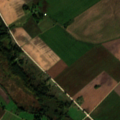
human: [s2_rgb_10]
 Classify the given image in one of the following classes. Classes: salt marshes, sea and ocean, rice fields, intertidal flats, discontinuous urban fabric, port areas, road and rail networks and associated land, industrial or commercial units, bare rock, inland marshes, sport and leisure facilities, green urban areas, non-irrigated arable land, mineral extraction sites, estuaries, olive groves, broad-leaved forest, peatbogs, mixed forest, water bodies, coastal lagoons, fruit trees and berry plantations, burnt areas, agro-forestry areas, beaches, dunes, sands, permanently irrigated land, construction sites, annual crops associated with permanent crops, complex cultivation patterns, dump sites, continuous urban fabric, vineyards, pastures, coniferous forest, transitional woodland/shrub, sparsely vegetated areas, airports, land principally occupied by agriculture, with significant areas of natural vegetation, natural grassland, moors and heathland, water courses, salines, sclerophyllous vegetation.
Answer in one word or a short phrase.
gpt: non-irrigated arable land, transitional woodland/shrub, water bodies